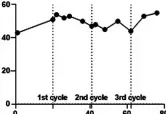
Routine biochemical liver parameters in the course of ICI therapy. (A,B) Liver enzymes (GOT & GPT) to assess the vitality of the hepatocytes.
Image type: pathology (immunostaining)